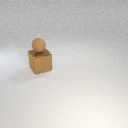
small brown rubber sphere above large brown metal cube